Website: bh-photo
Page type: billing-address
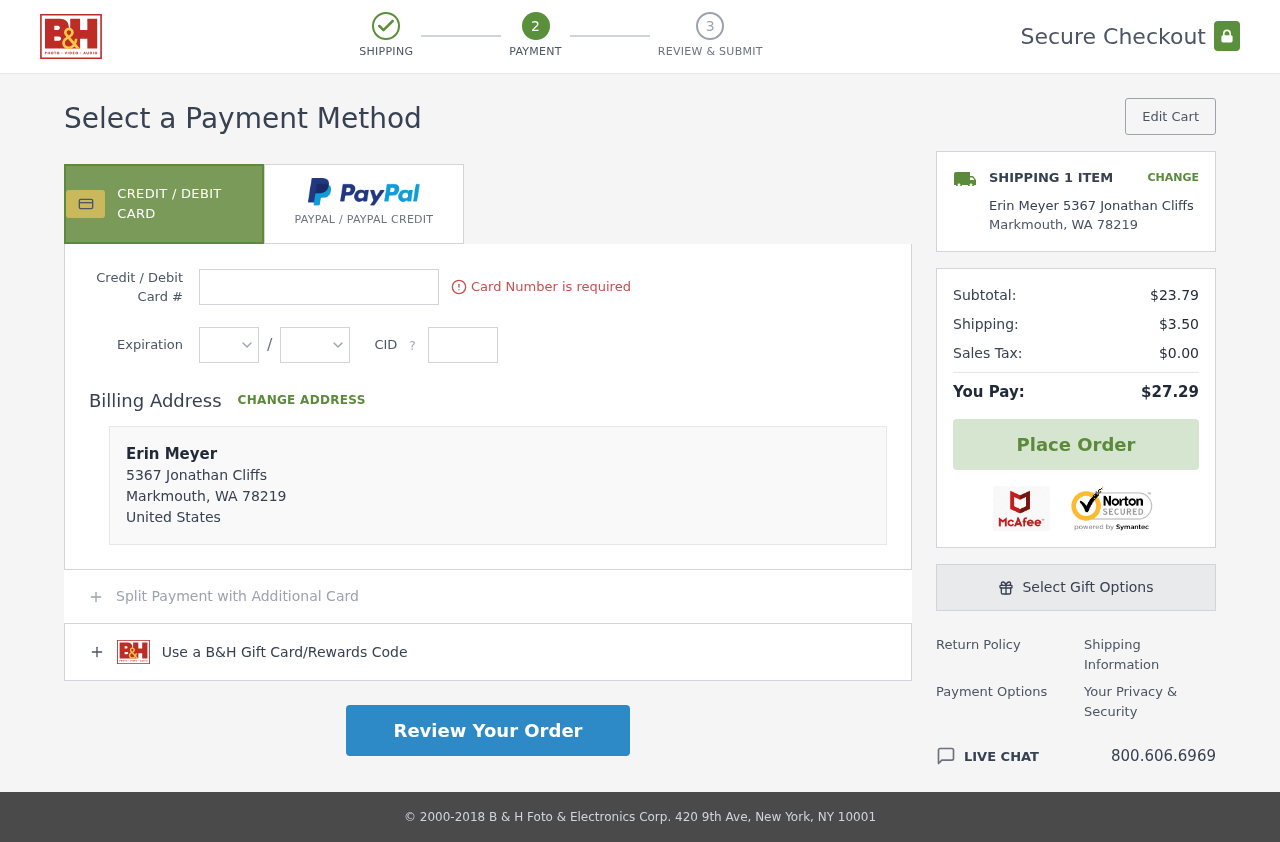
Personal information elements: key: PII_CARD_CVV
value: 354
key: PII_CARD_EXPIRY_MONTH
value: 01
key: PII_CARD_EXPIRY_YEAR
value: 29
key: PII_CARD_NUMBER
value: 6011 2289 5163 3073
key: PII_CITY
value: Markmouth
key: PII_COUNTRY
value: United States
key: PII_FULLNAME
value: Erin Meyer
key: PII_FULLNAME2
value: Erin Meyer
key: PII_POSTCODE
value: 78219
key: PII_STATE_ABBR
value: WA
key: PII_STREET
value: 5367 Jonathan Cliffs
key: PII_POSTCODE_FULL
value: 78219
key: PII_POSTCODE_NUMERIC
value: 78219
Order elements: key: ORDER_NUM_ITEMS
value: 1
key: ORDER_SUBTOTAL
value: $23.79
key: ORDER_SHIPPING_COST
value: $3.50
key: ORDER_TAX
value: $0.00
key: ORDER_TOTAL
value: $27.29